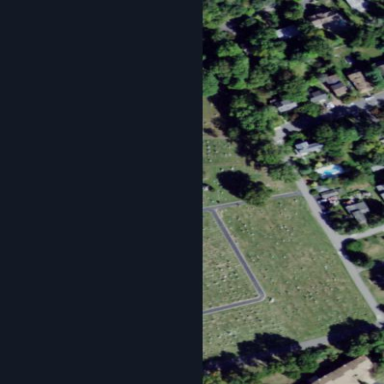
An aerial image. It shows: Cemetery.